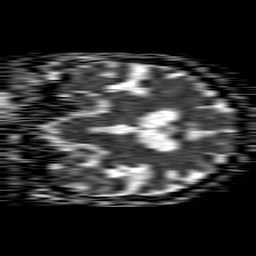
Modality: ADC
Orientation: coronal
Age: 83
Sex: female
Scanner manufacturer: philips
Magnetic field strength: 1.5 T
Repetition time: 4.6 s
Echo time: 0.08517 s